Question: I am trying to deploy my XCode project to my iPod touch for the first time.
- - - -
But XCode showing following error

Any tips?
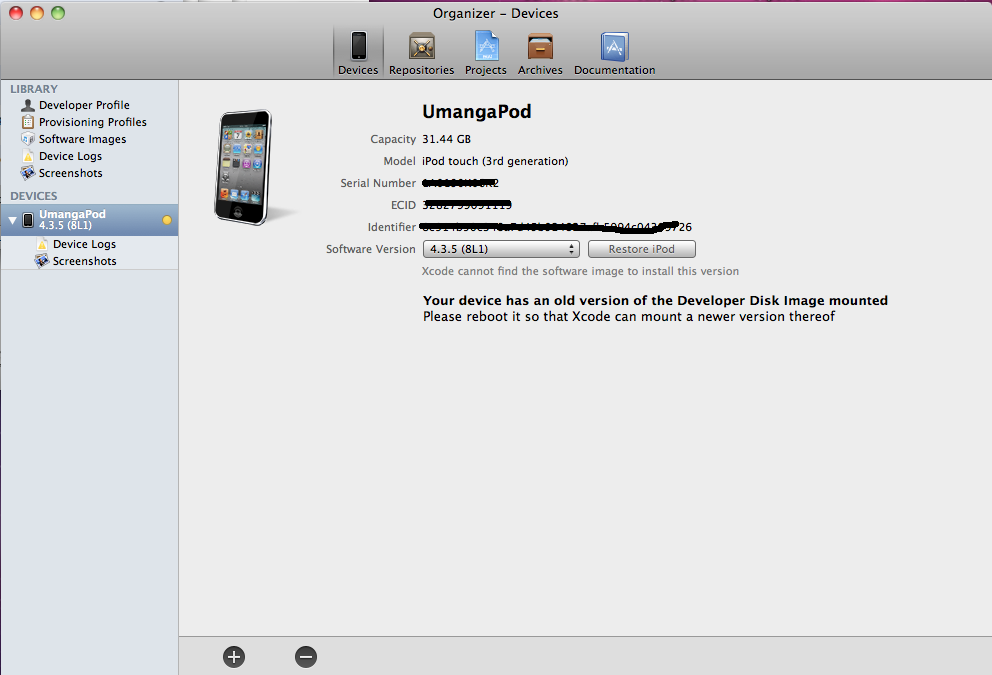
Answer: Ok..if anyone bump into this problem.
Just copy existing Developer Library folder with the version number in the device.(In my case I copied 4.3 folder as "4.3.5 (8L1)"